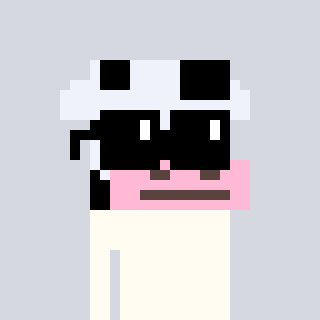
a pixel art character with square black sunglasses, a cow-shaped head and a grayscale-colored body on a cool background